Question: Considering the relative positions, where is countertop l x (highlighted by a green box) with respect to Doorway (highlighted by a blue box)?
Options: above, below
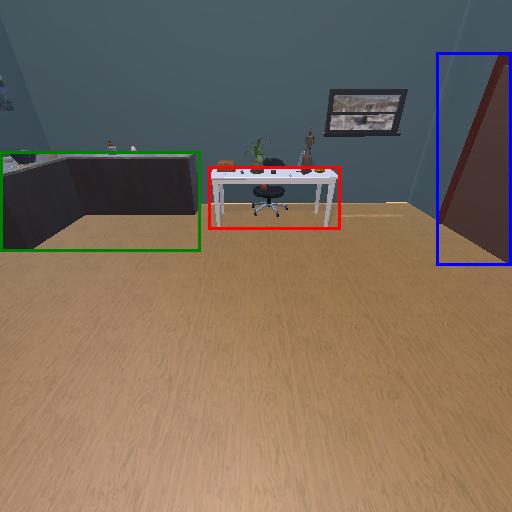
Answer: above